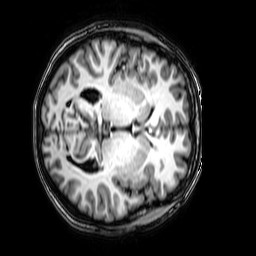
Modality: T1w
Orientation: axial
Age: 41
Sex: female
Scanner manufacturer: philips
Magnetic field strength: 3 T
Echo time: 0.0038 s